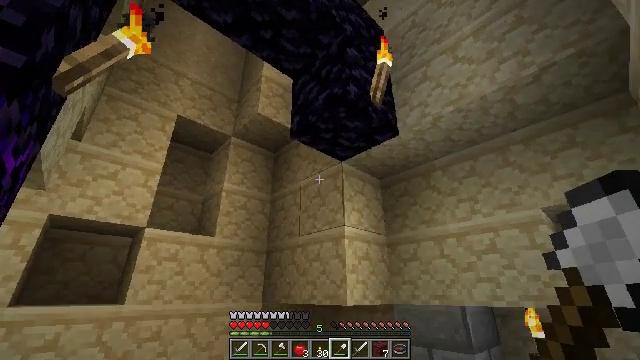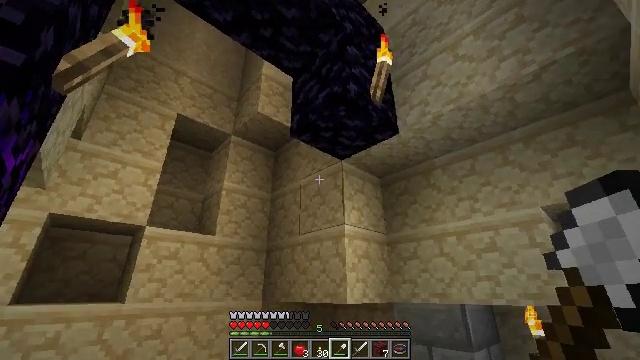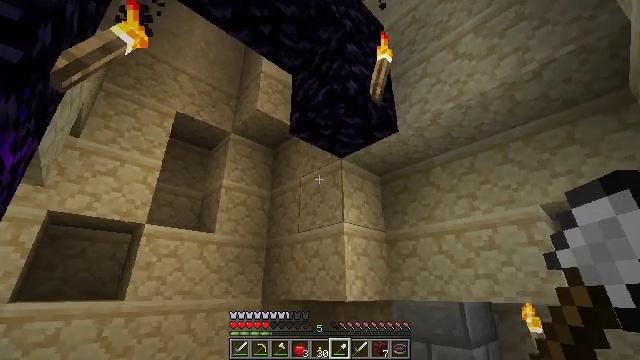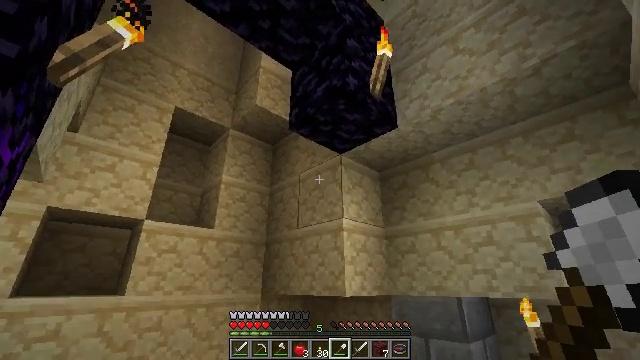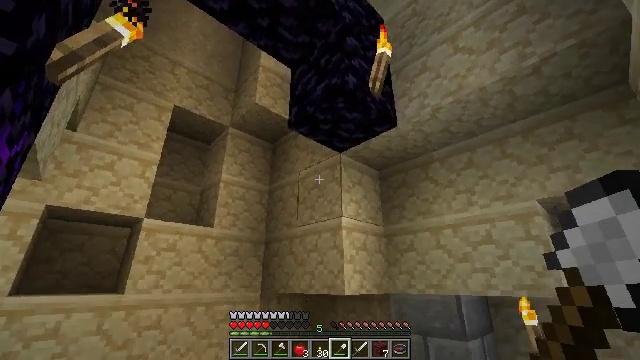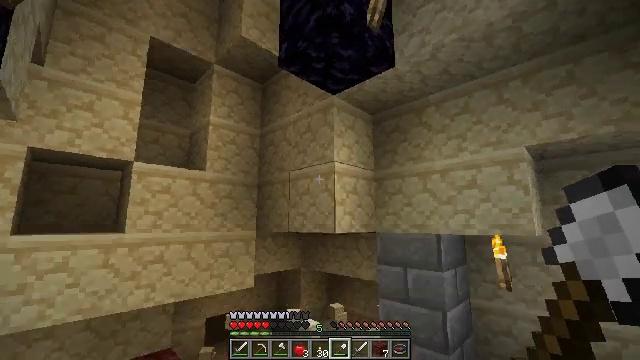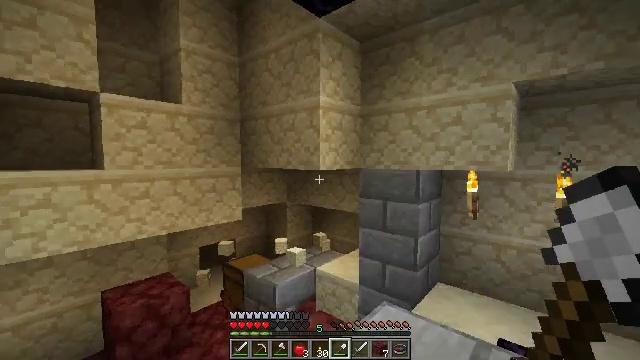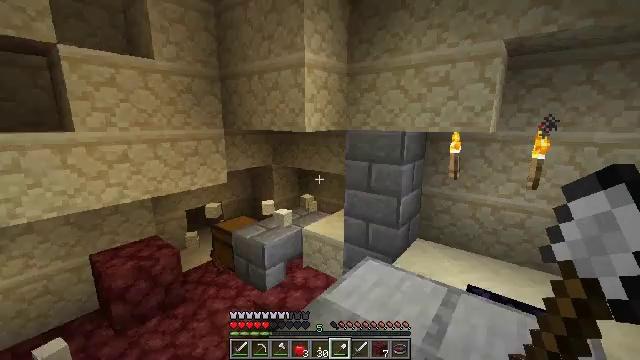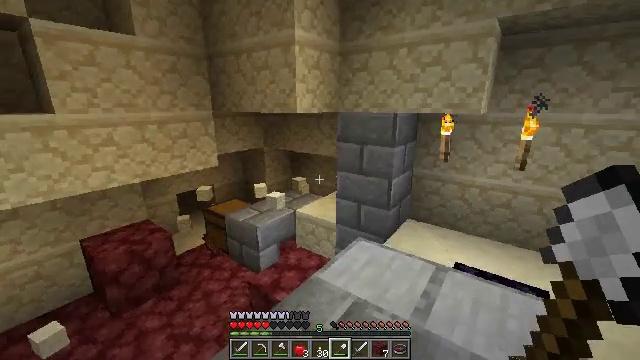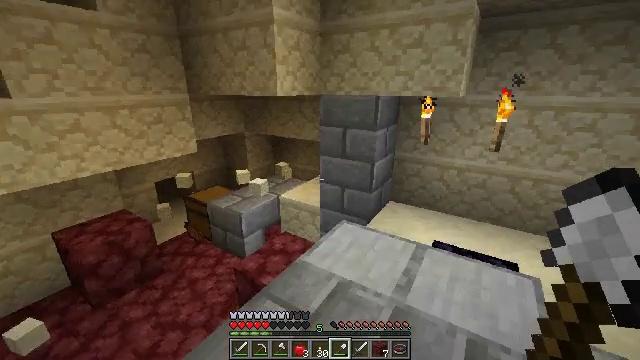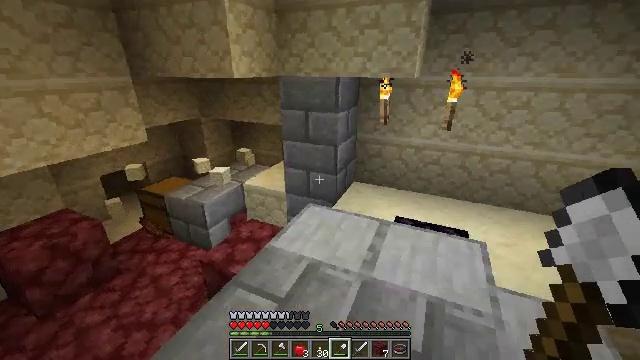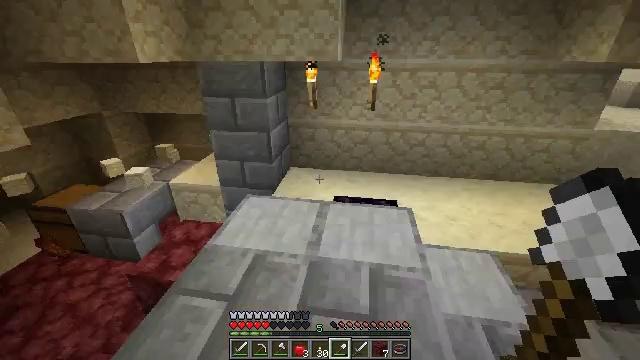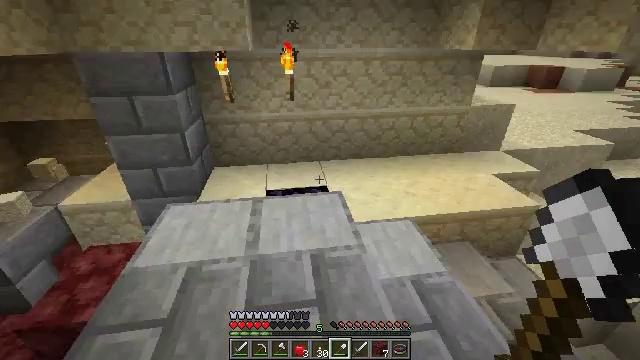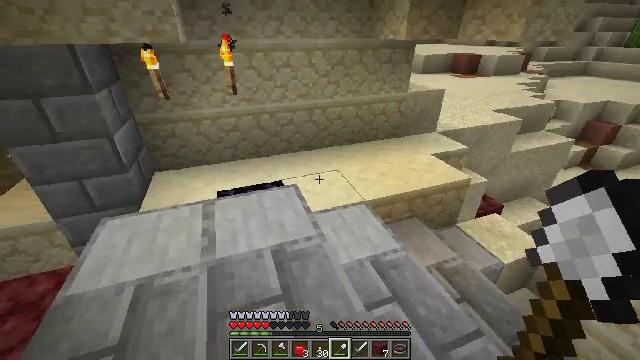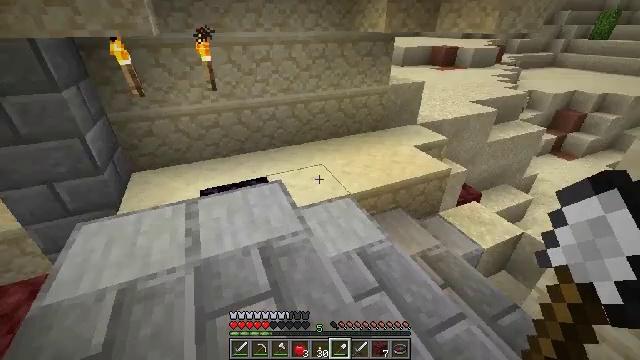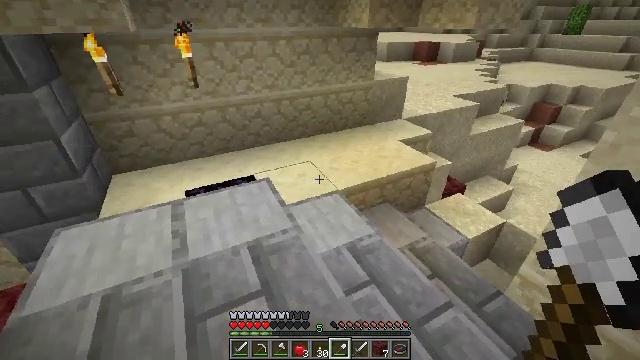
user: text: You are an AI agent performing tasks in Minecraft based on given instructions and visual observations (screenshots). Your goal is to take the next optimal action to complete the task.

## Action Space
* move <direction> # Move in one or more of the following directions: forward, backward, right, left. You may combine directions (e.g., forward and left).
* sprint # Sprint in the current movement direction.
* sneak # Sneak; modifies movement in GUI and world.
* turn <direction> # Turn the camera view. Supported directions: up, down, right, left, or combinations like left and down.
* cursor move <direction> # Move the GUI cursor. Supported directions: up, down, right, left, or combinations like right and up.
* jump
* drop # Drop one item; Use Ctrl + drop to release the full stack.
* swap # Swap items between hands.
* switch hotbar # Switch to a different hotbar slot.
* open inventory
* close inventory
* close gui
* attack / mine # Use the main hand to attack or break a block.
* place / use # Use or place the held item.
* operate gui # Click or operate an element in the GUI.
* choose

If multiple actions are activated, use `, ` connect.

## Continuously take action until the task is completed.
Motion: motion action
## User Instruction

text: Collect the dead bush from dry areas.
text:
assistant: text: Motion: no_op
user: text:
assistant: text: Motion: no_op
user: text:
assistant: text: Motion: no_op
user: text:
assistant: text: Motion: no_op
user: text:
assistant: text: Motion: turn right and down
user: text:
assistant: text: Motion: turn right and down
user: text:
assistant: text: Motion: turn right and down
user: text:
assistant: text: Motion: turn right and down
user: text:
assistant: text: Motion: turn right and down
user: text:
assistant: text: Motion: turn right and down
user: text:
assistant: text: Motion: turn right and down
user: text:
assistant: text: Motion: turn right and down
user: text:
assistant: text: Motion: turn right and down
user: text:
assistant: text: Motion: turn right and down
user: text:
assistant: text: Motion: turn right
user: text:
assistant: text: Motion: turn right
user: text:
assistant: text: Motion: turn right and down
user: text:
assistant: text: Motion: turn right and down
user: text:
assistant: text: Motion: no_op
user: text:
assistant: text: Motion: no_op
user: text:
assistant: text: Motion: turn left
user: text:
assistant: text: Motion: turn left and up
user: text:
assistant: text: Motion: turn left
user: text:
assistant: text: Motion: turn left and up
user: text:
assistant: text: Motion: turn left
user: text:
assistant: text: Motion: no_op
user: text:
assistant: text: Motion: no_op
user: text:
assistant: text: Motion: no_op
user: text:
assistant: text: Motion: move forward
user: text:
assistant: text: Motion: move forward